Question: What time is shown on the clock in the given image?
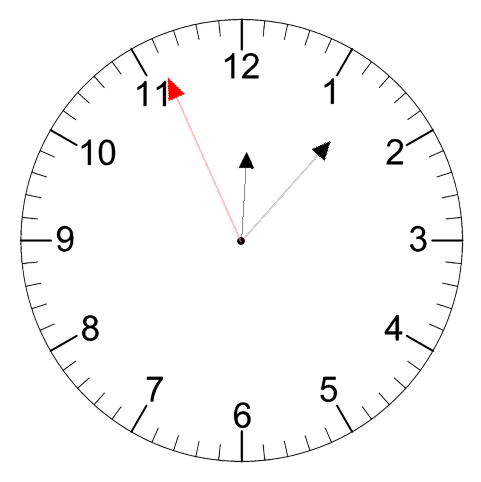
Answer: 12:06:56